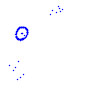
Particle: proton